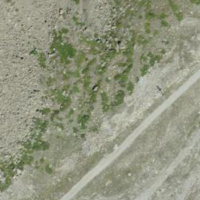
EUNIS habitat code: 48
Species observed at this site:
Oenanthe oenanthe